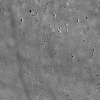
Atmospheric dust classification: not_dusty